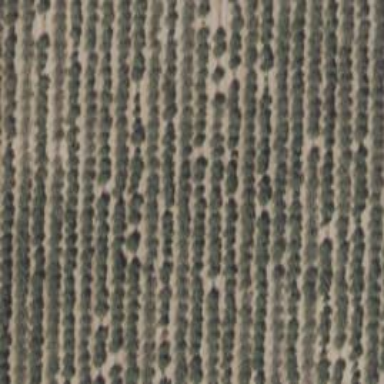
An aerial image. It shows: Orchard.